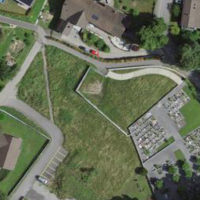
EUNIS habitat code: 55
Species observed at this site:
Datura stramonium